Brain MRI, t2w sequence, axial 2D slice.
Patient: age 34, sex F, weight 95 kg, height 1.95 m
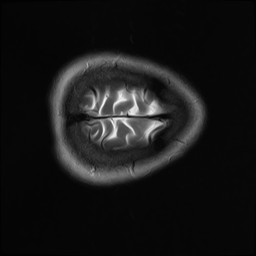